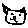
Label: cat